Question: I am trying to convert latitude and longitude values which are in degrees to double.
the values are like this
'''
"latitude":"25deg21 N",
"longitude":"55deg23 E"
'''
When i try to log this in android it is coming like this.

What is this '"A^"' special char there . How it came. Also when i try to save the log
it was like '25deg21 N'
How to convert the degree values to double for latitude and longitude ?
Thanks
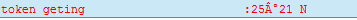
Answer: for your current example, you have to parse your input, one time it is parsed assign to that formula.
Parsing the input
'''
Map<String,String> yourMap; //imagine is your input
//"latitude":"25deg21 N",
//"longitude":"55deg23 E"
String latitude = yourMap.get("latitude");
String hour = latitude.split("o")[0];
String minute = latitude.split("o")[1].split(" ")[0];
// This is a very ugly way to parse it, better do with regular expressions,
// but I'm not an expert on them and cannot figure them.
//Parse result
String hour = "25";
String minute = "21";
String second = "0";
//Formula
double result = Integer.intValue(hour) +
Integer.intValue(minute) / 60 +
Integer.intValue(second) / 3600;
'''